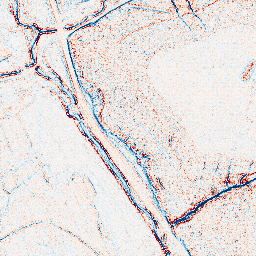
Category: edge_preserving
Decomposition family: anisotropic_diffusion
Decomposition parameters: iterations: 5
kappa: 100
gamma: 0.05
Upsampling method: sinc_hamming
Upsampling parameters: scale: 8
kernel_size: 16
Upsampling scale: 8